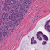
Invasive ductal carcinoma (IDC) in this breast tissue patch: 1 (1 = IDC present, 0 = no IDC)